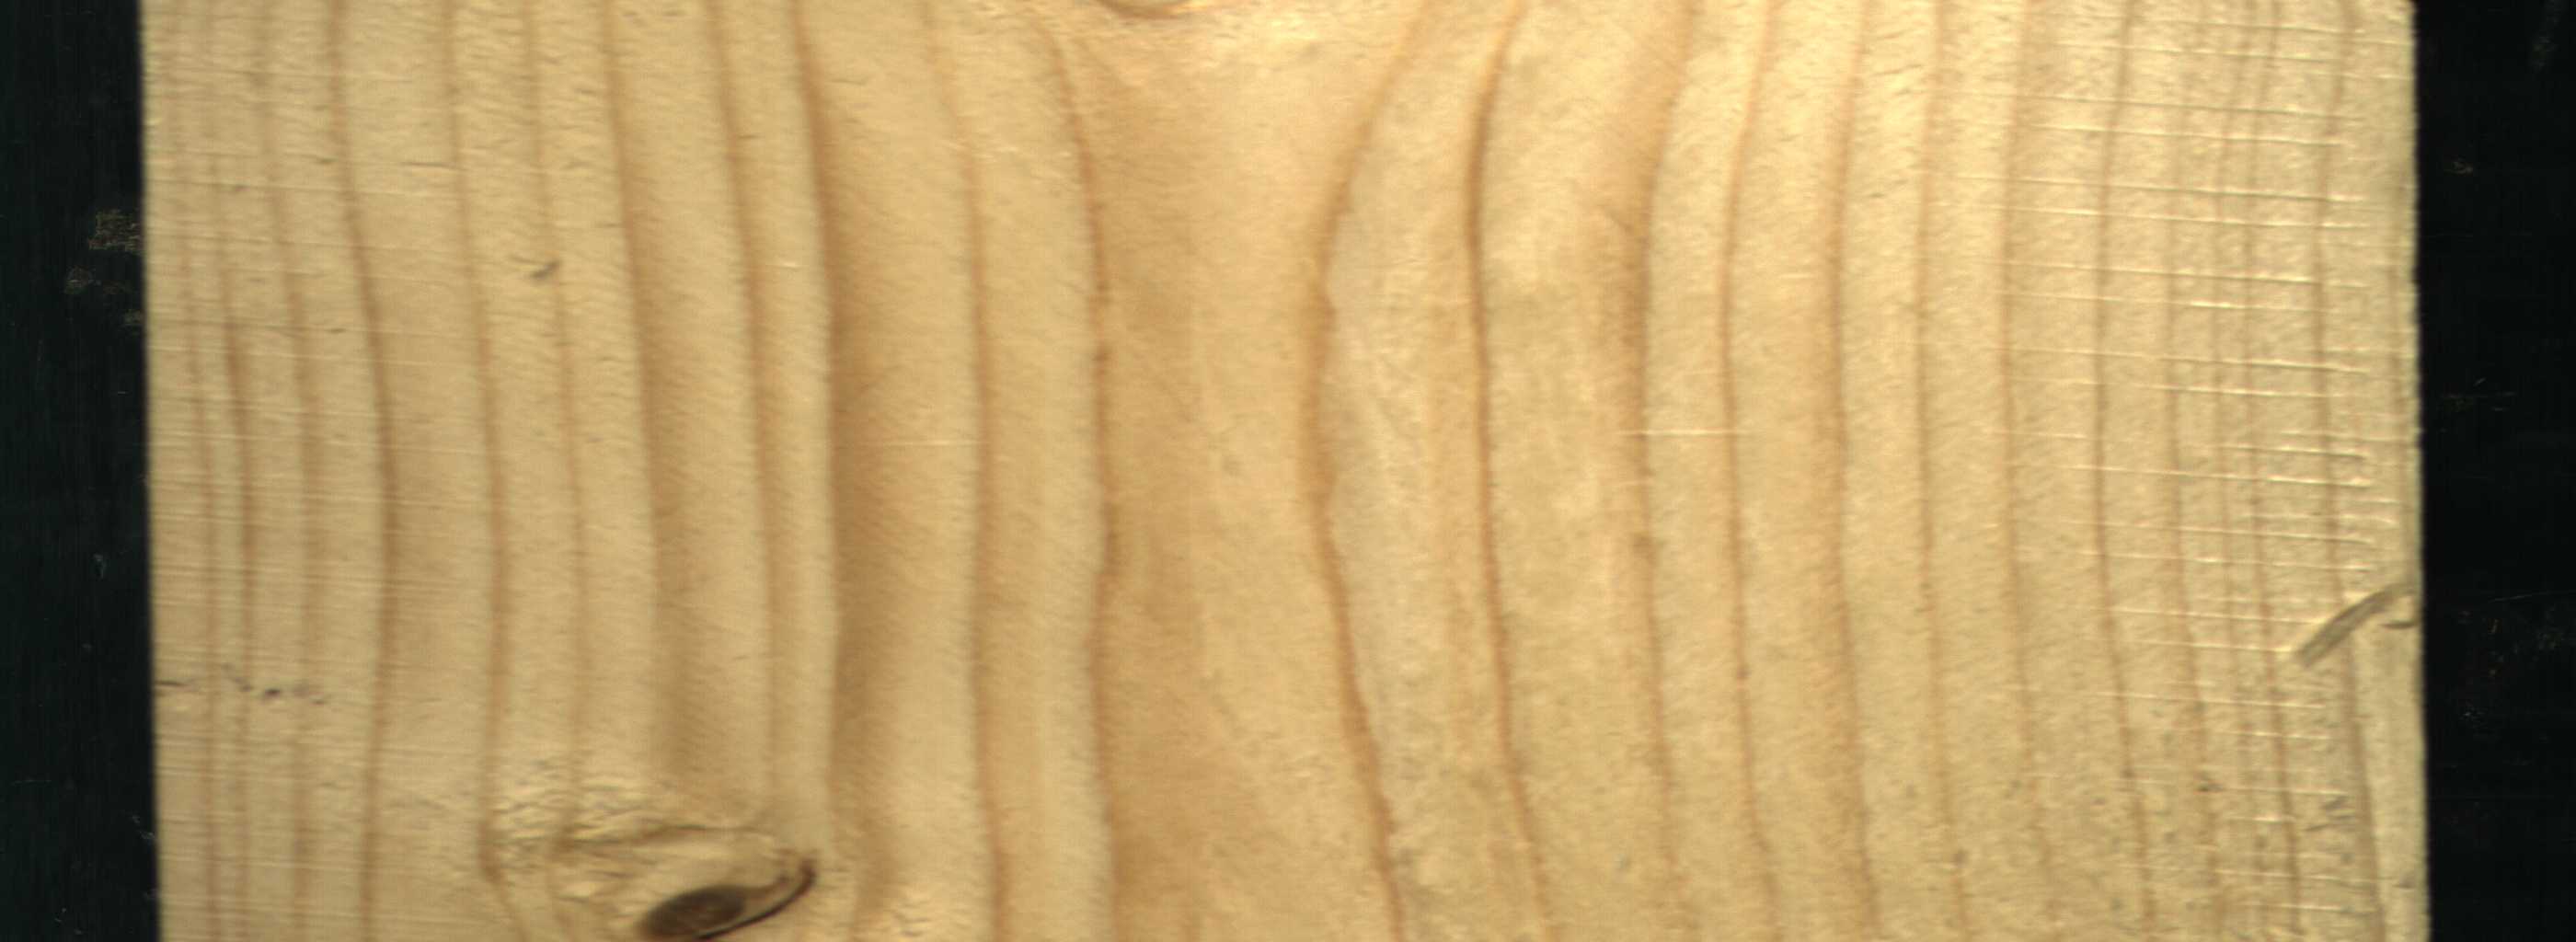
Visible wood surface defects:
Dead_Knot